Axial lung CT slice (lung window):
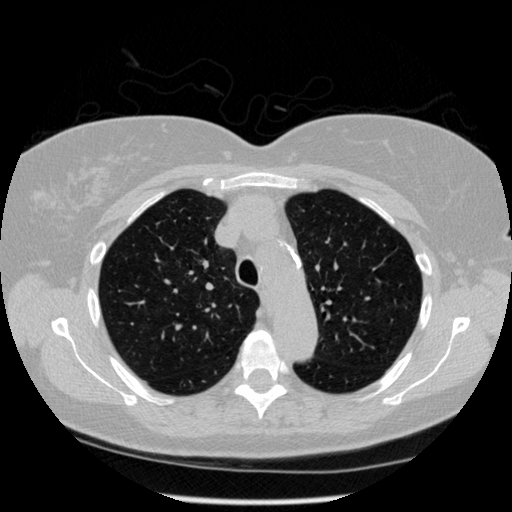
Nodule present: no